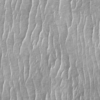
Label: not_dusty